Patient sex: M
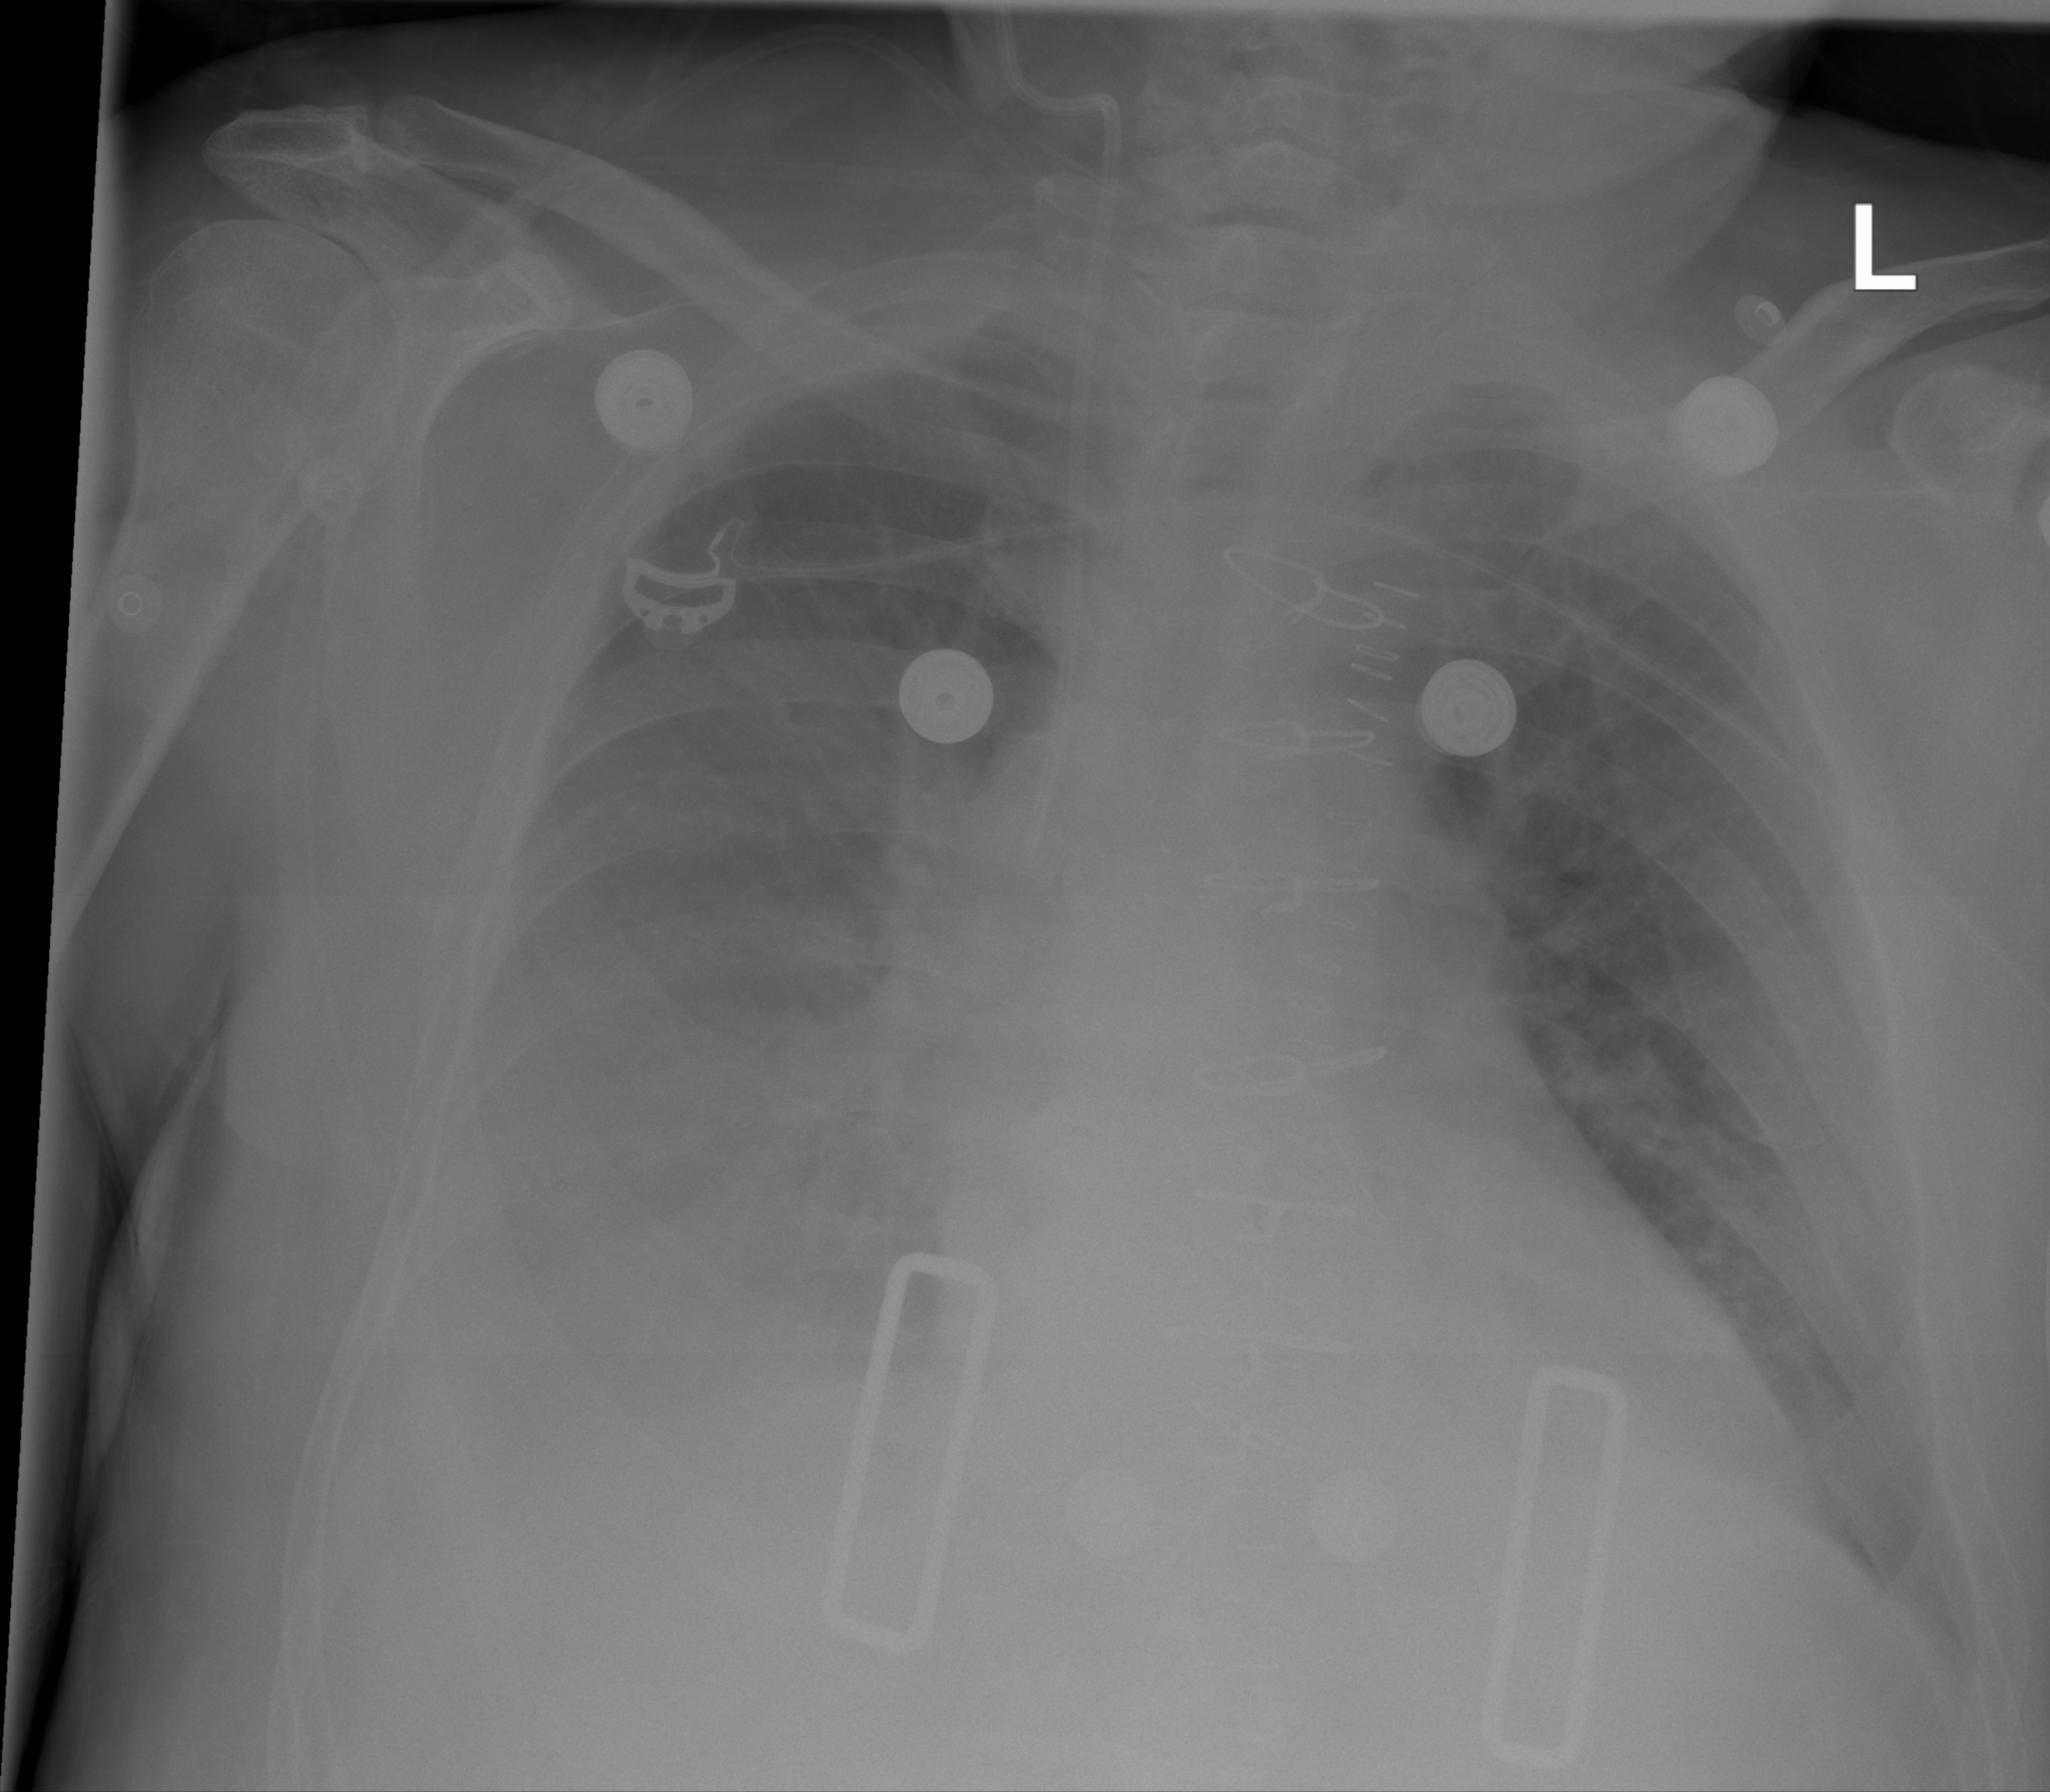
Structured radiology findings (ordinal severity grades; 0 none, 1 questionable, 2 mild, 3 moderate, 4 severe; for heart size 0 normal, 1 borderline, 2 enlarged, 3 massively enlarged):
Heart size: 1
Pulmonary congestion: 2
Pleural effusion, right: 3
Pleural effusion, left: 0
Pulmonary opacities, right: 0
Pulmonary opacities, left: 0
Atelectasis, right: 2
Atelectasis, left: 0